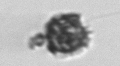
Label: Syracosphaera_pulchra